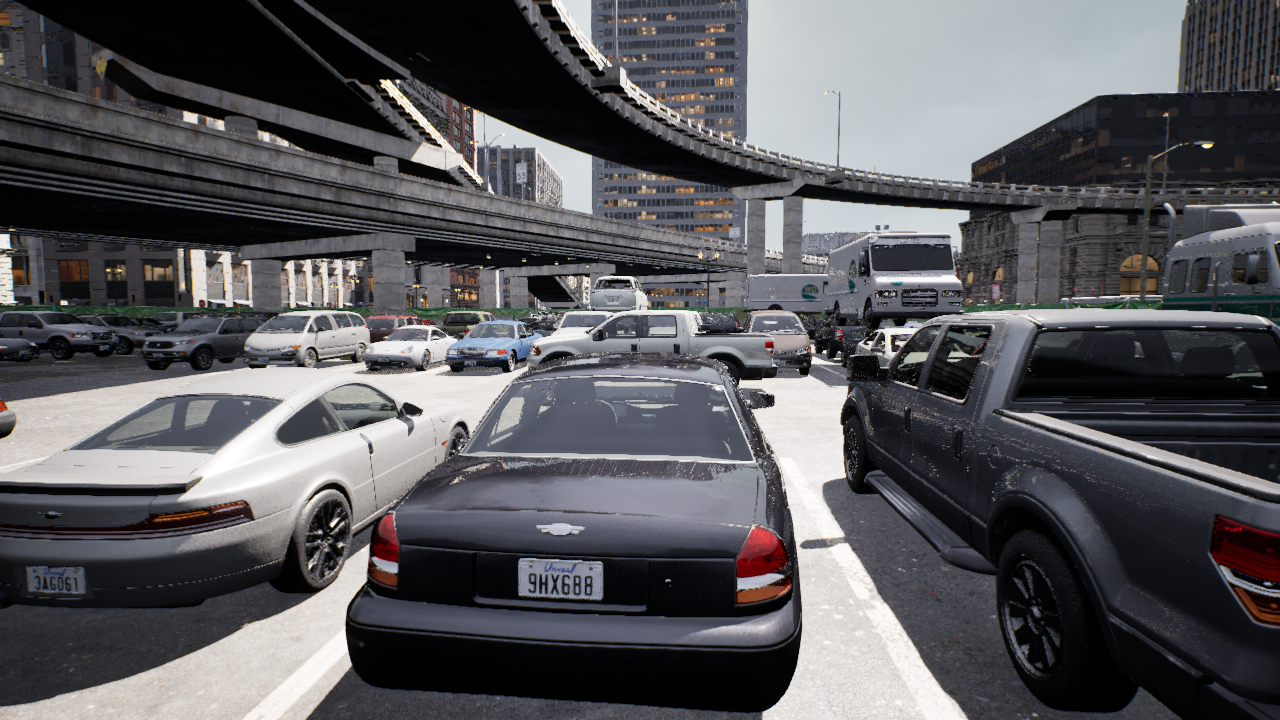
Venue: arterial
Lighting: clear day
Vehicle rig: pickup